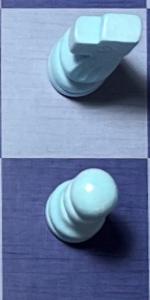
Label: Pawn_White